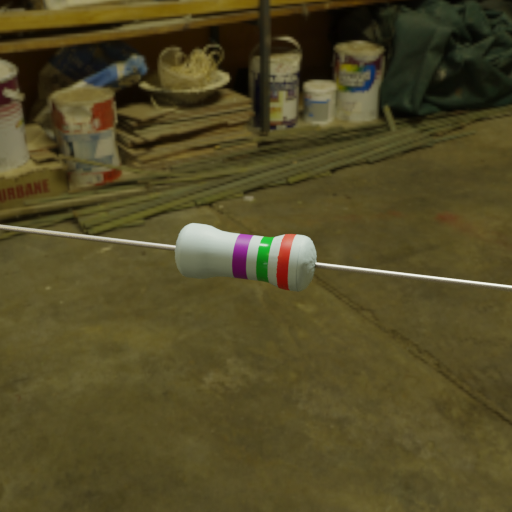
Resistor colour bands (in order): violet, green, red